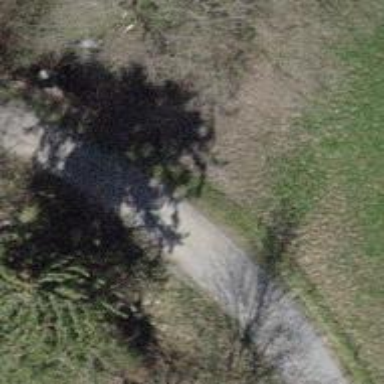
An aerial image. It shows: Gravel track with grade2 tracktype.